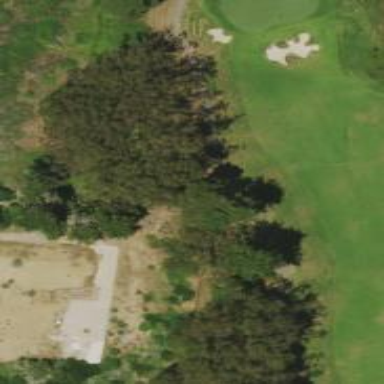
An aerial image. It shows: Service road designated as golf cart path.